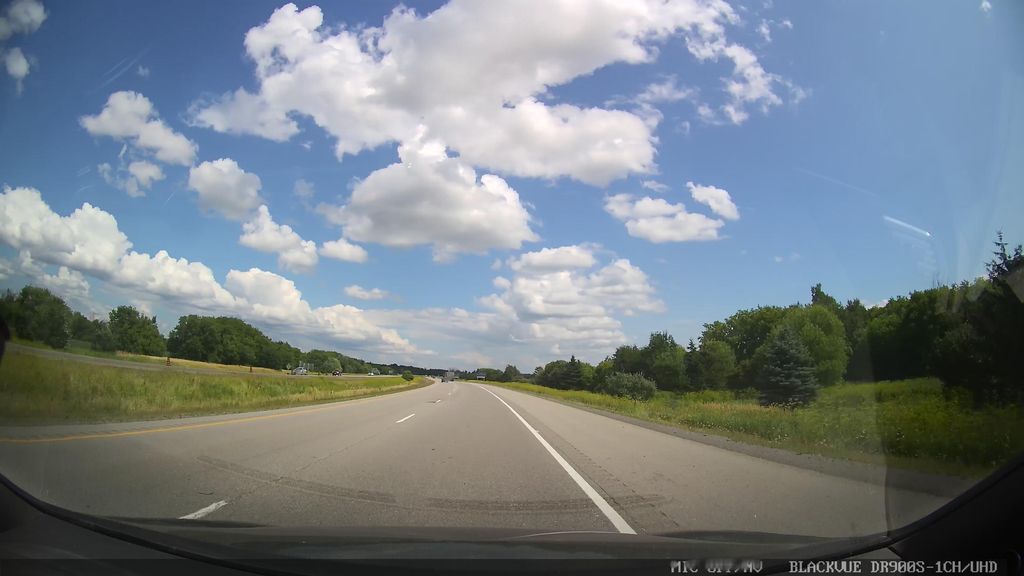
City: ottawa-gatineau